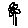
Label: flower